Question: If two interfaces have the same properties with different types how can I use a class that implments them. Sample Code:
'''
internal interface ITest
{
string WhatEv { get; set; }
}
internal interface ITest2
{
int WhatEv { get; set; }
}
internal interface ITest3 : ITest, ITest2
{
}
internal class Simple : ITest3
{
string ITest.WhatEv { get; set; }
int ITest2.WhatEv { get; set; }
}
internal class Program
{
public static void Main(string[] args)
{
ITest3 foo = new Simple();
foo.WhatEv = "asdf";
}
}
'''
Screenshot of the Ambiguous reference error:

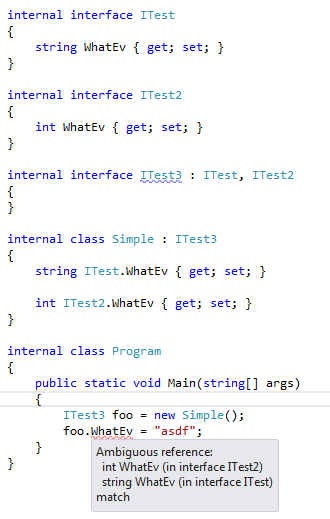
Answer: You cast 'foo' to either 'ITest' or 'ITest2'.
'''
ITest3 foo = new Simple();
((ITest)foo).WhatEv = "asdf";
'''